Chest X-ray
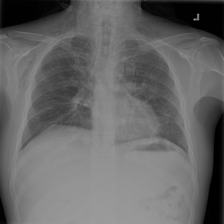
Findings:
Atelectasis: negative
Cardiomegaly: negative
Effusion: negative
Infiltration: negative
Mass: negative
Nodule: negative
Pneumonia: negative
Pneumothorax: negative
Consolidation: negative
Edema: negative
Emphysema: negative
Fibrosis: negative
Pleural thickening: negative
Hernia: negative